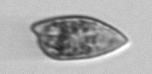
Label: Prorocentrum_dentatum